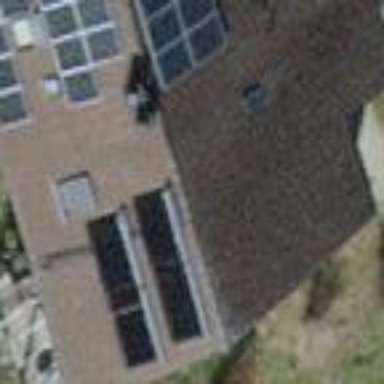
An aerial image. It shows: Terrace building.